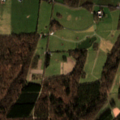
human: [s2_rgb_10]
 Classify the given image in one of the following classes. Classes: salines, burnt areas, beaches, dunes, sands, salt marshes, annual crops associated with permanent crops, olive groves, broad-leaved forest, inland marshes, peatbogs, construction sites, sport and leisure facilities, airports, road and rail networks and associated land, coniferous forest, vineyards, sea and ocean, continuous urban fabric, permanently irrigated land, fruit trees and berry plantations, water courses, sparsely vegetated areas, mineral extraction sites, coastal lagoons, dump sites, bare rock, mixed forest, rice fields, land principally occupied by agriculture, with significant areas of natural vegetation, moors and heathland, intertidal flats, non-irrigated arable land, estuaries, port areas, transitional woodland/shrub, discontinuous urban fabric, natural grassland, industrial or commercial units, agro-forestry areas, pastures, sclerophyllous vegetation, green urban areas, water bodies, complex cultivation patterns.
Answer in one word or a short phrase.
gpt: pastures, complex cultivation patterns, land principally occupied by agriculture, with significant areas of natural vegetation, broad-leaved forest